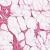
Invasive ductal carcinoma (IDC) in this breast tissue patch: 0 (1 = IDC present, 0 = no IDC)